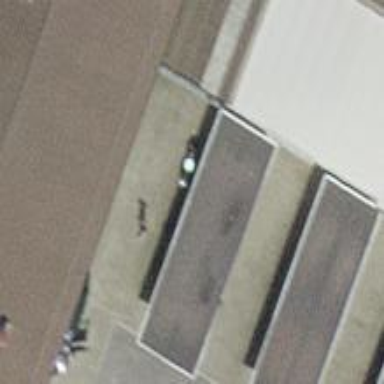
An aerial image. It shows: Flat roof on top of building.